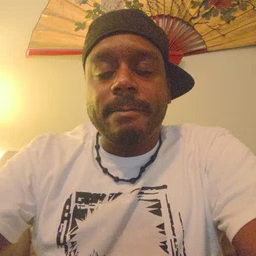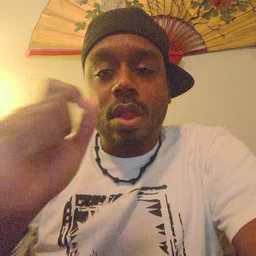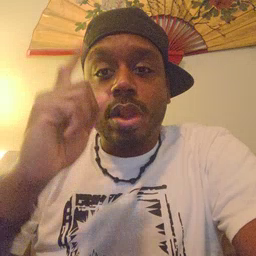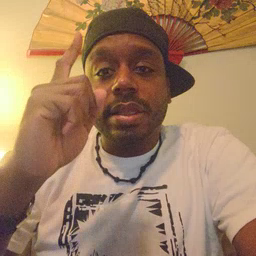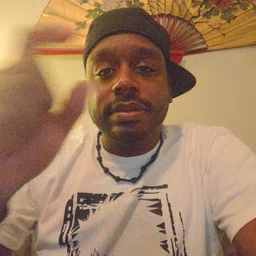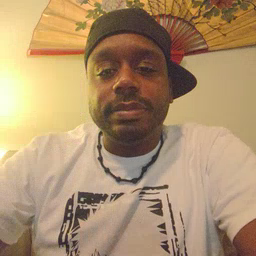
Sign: wake